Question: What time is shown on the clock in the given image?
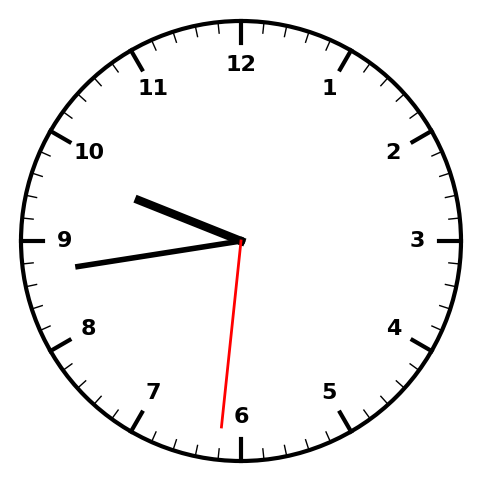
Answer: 09:43:31